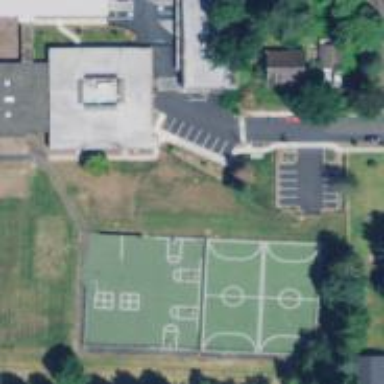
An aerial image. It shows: Basketball court located in leisure land pitch.